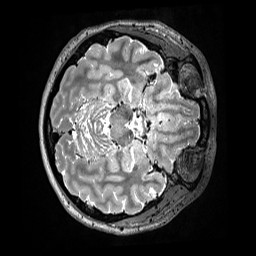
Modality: T2w
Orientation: axial
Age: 48
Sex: female
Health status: ill
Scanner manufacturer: siemens
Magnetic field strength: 3 T
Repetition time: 3.2 s
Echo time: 0.564 s